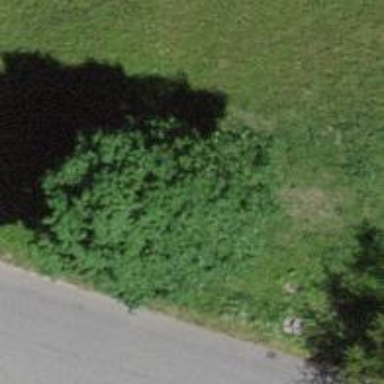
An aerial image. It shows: Urban tree with broadleaved leaves.